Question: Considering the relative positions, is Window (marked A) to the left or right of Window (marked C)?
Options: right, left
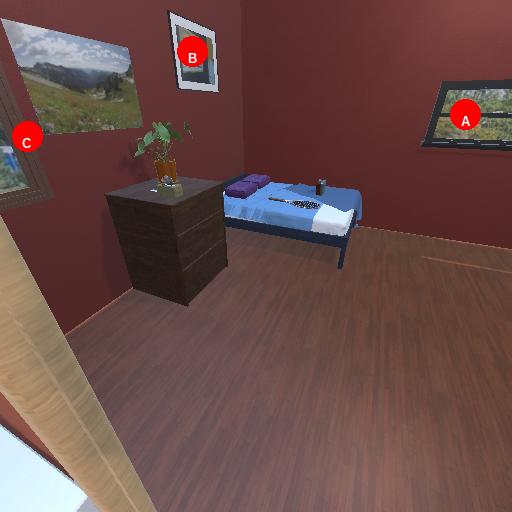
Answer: right